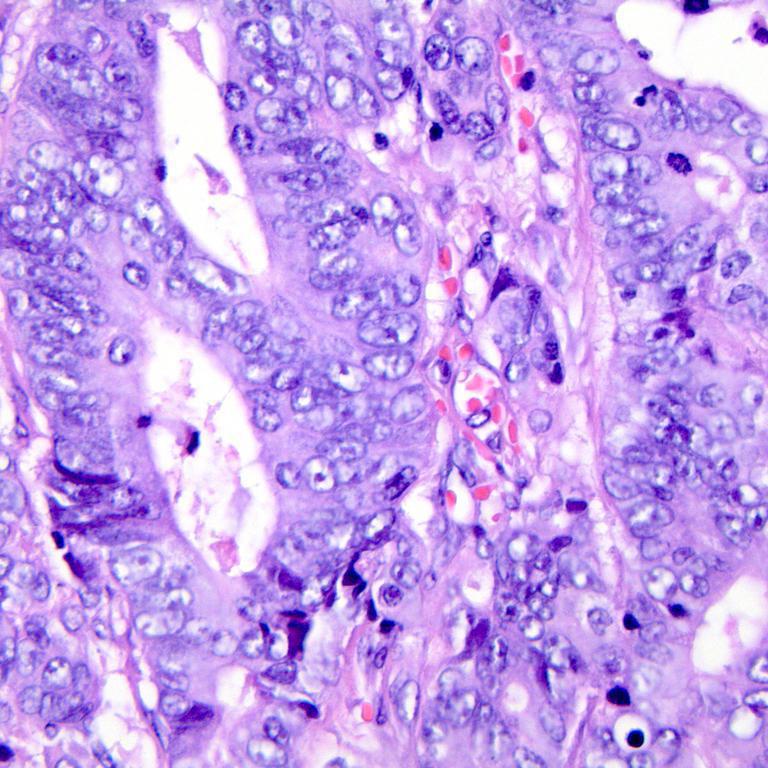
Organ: colon
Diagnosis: adenocarcinomas